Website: crate-barrel
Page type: cross-sells
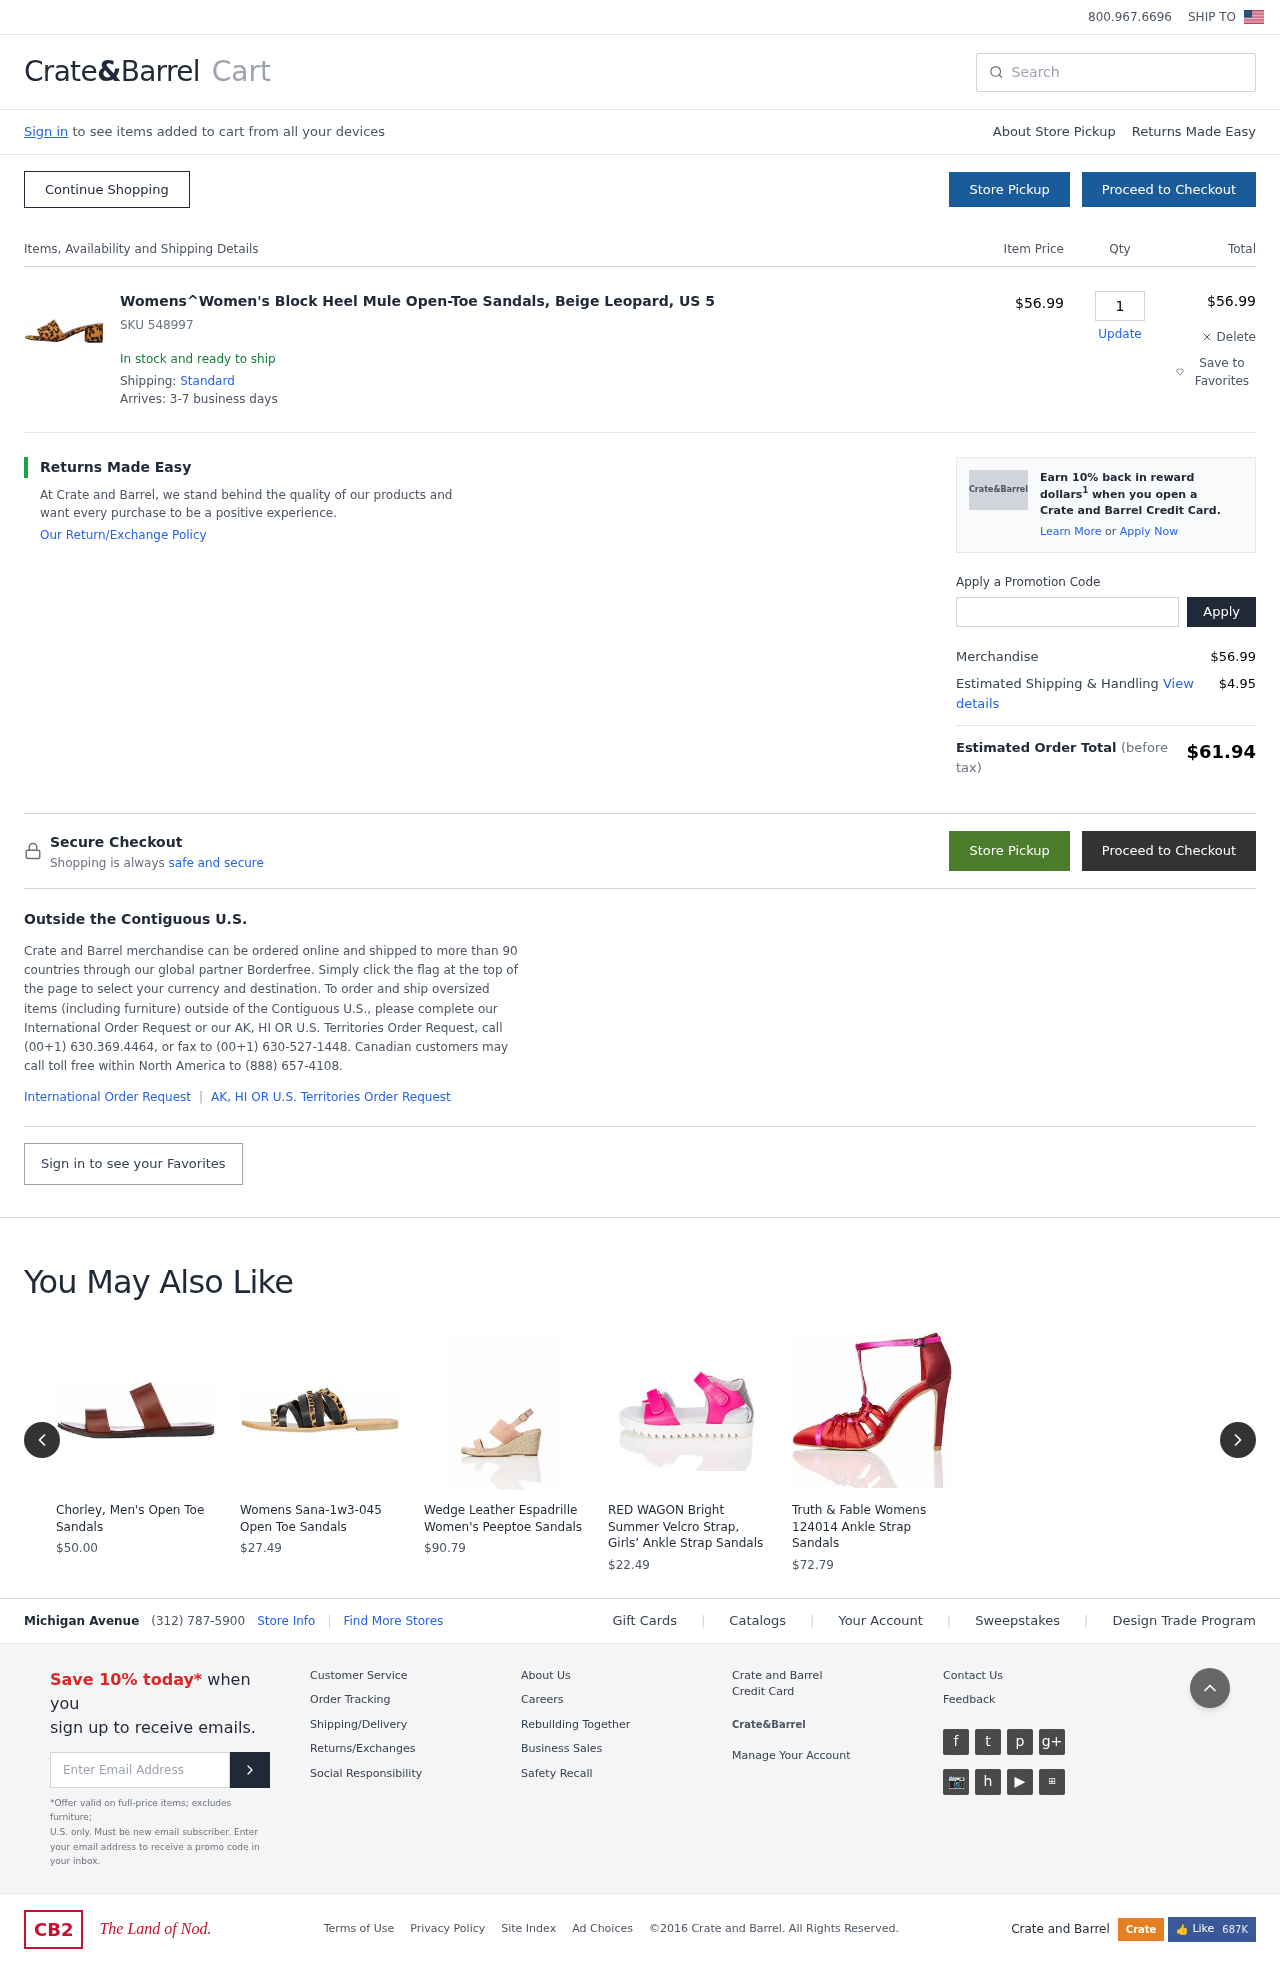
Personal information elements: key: PII_PROMO_CODE
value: VIP8693
Product elements: key: PRODUCT1_NAME
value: Womens^Women's Block Heel Mule Open-Toe Sandals, Beige Leopard, US 5
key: PRODUCT1_PRICE
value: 56.99
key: PRODUCT1_QUANTITY
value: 1
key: PRODUCT2_NAME
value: Chorley, Men's Open Toe Sandals
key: PRODUCT2_PRICE
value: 50
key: PRODUCT3_NAME
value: Womens Sana-1w3-045 Open Toe Sandals
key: PRODUCT3_PRICE
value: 27.49
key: PRODUCT4_NAME
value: Wedge Leather Espadrille Women's Peeptoe Sandals
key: PRODUCT4_PRICE
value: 90.79
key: PRODUCT5_NAME
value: RED WAGON Bright Summer Velcro Strap, Girls’ Ankle Strap Sandals
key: PRODUCT5_PRICE
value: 22.49
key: PRODUCT6_NAME
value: Truth & Fable Womens 124014 Ankle Strap Sandals
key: PRODUCT6_PRICE
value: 72.79
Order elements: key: ORDER_SKU
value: SKU 548997
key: ORDER_ITEM_TOTAL
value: $56.99
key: ORDER_SUBTOTAL
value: $56.99
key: ORDER_SHIPPING_COST
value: $4.95
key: ORDER_TOTAL
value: $61.94
Search elements: key: HEADER_SEARCH
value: Search